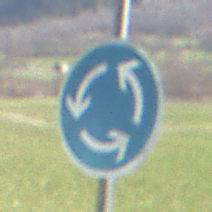
Verkehrszeichen: Kreisverkehr
Umgebung: Outdoor, Nature
Tageszeit: MorningAfternoon
Wetter: PartlyCloudy
Licht: Natural
Jahreszeit: NotSpecified
Kontrast: HighContrast